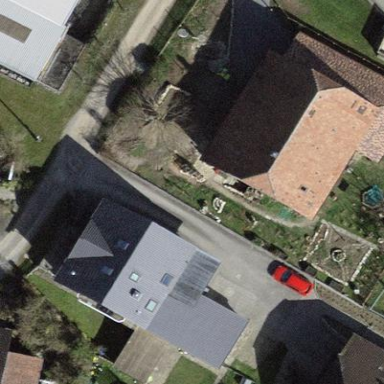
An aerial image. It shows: Group of garages.